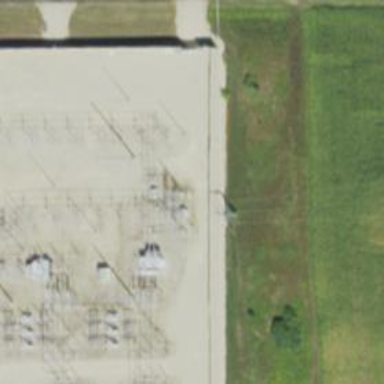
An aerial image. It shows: Switch for power supply.